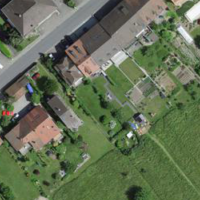
EUNIS habitat code: 54
Species observed at this site:
Salix alba